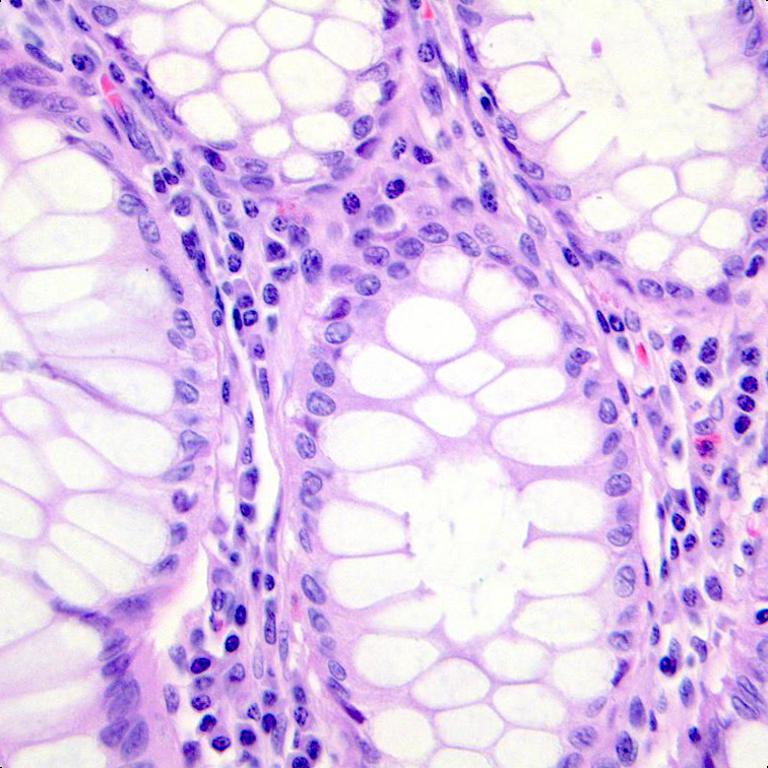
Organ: colon
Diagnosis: benign